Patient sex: M
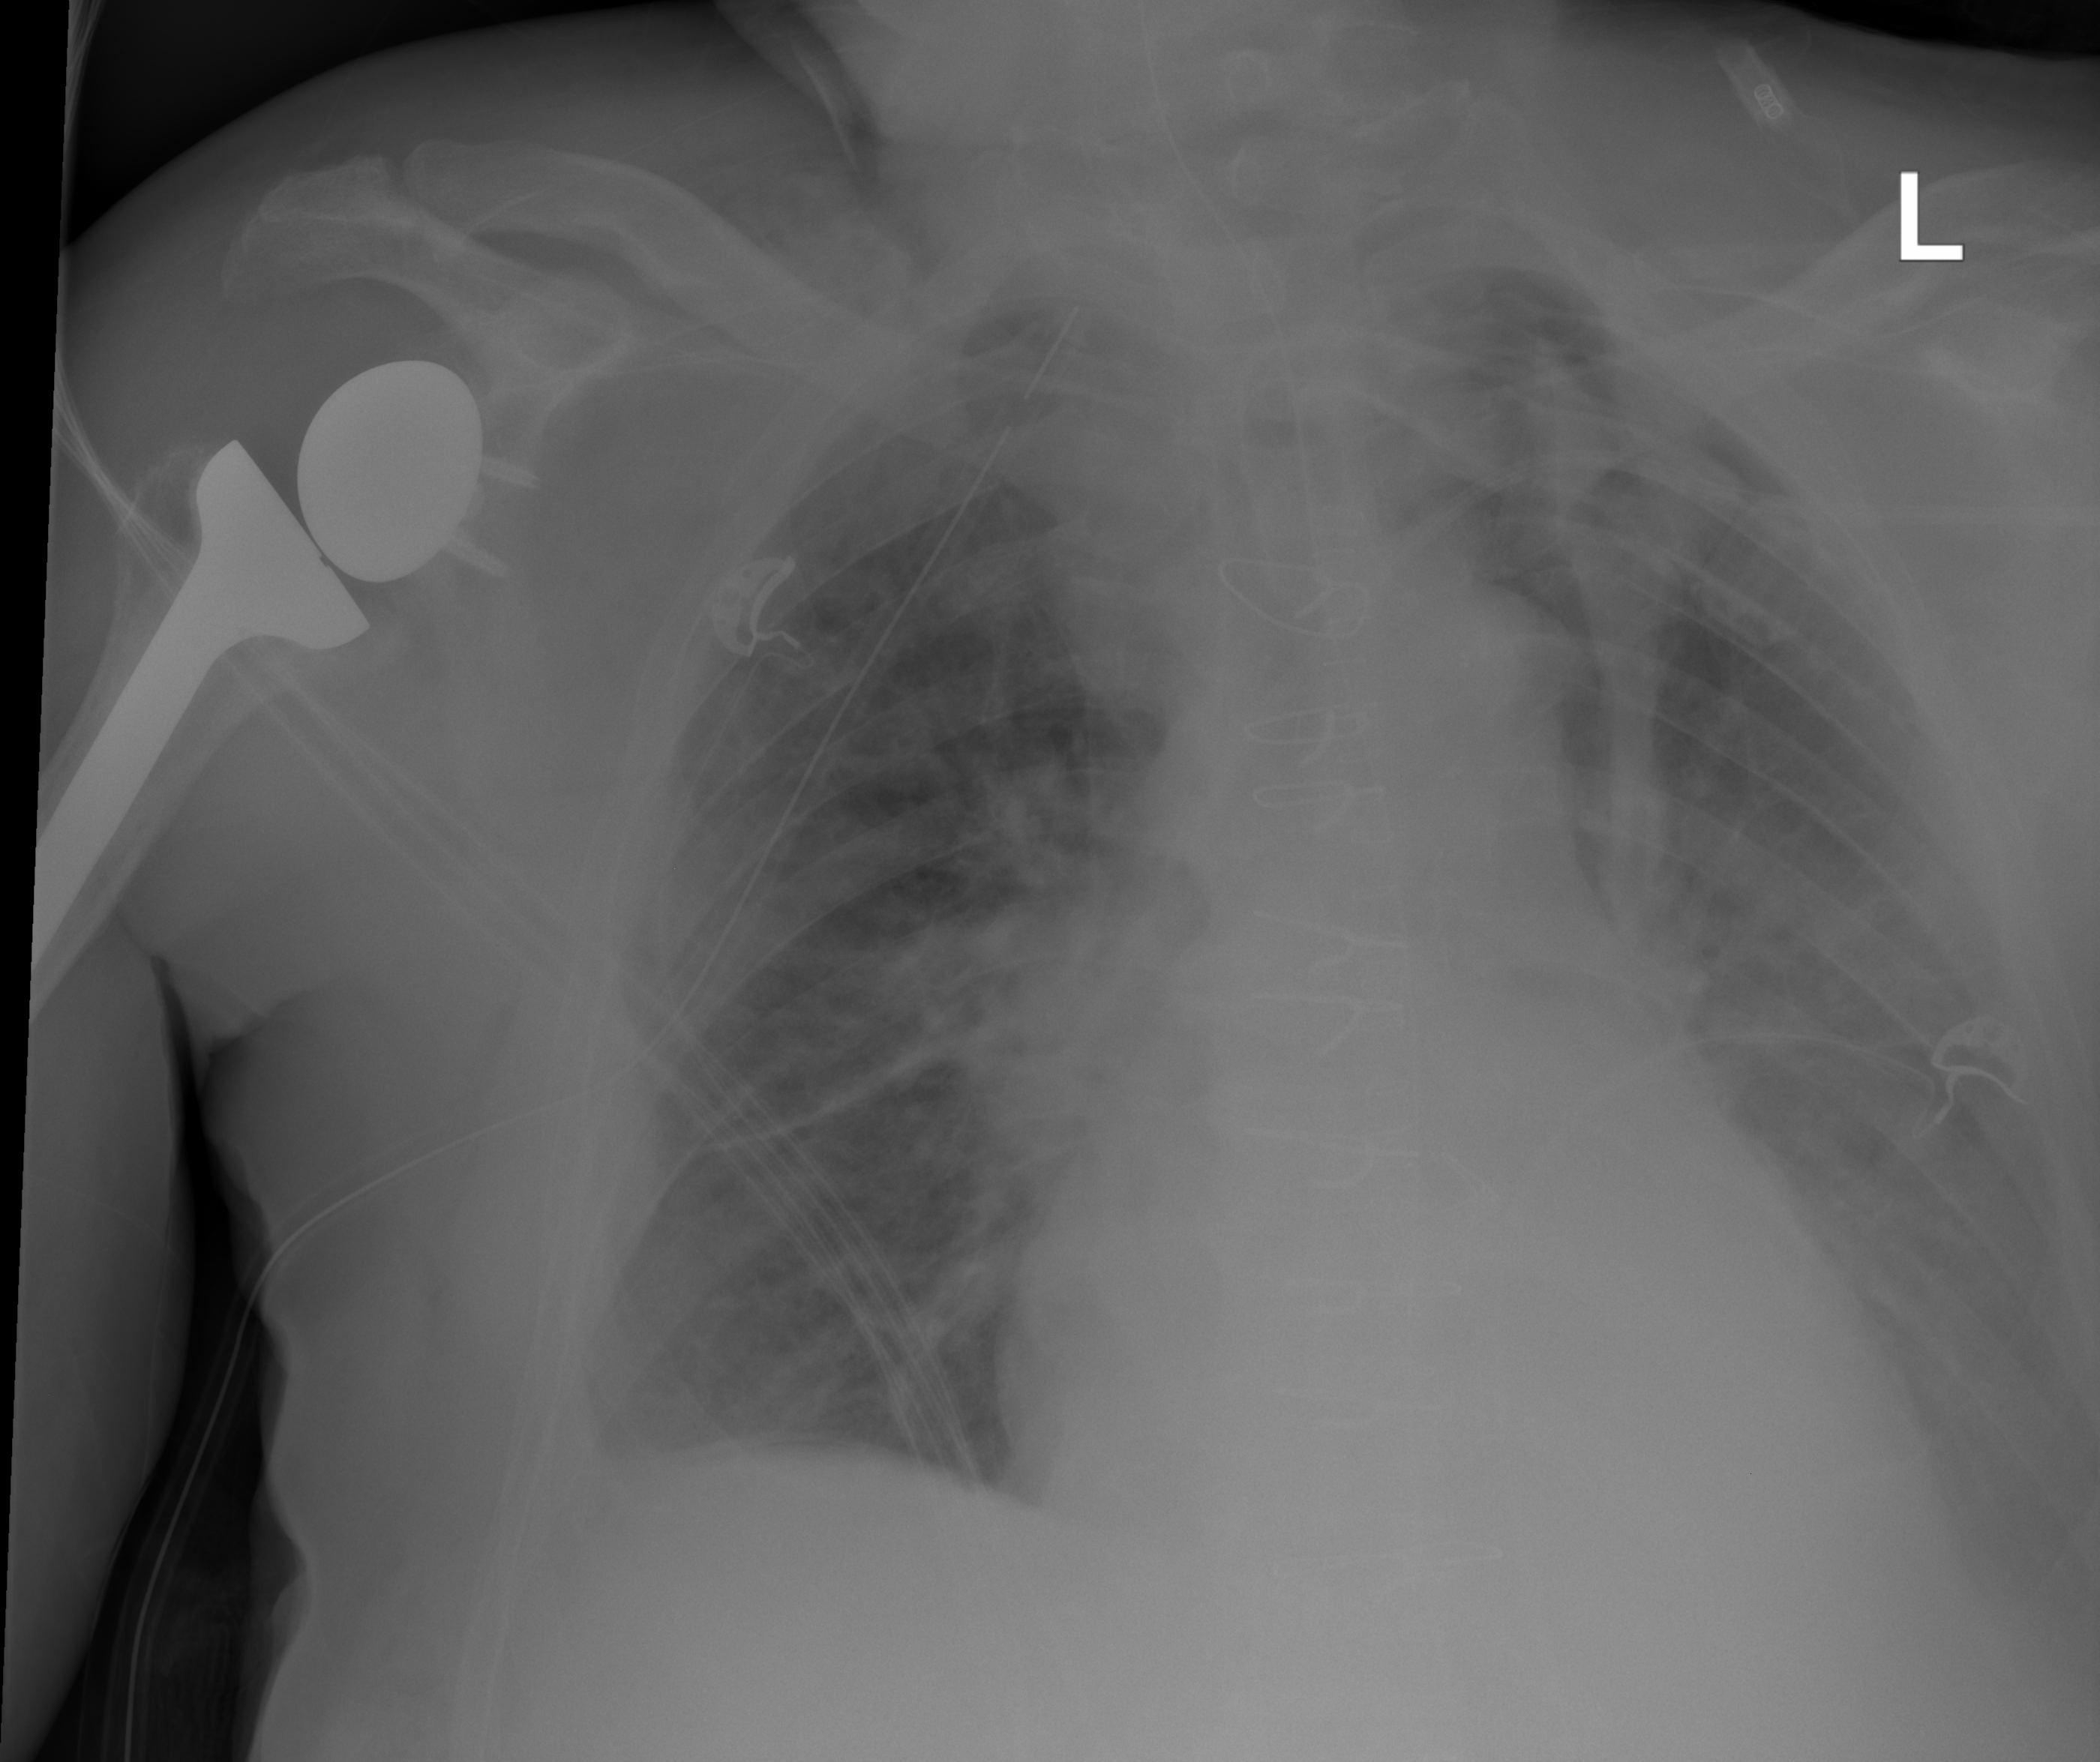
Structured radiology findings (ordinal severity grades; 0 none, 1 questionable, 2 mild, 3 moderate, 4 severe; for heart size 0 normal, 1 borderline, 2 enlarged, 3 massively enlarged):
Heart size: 2
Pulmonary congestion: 0
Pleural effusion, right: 2
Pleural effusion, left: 3
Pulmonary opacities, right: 0
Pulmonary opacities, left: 2
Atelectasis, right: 2
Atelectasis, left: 2